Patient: sex F, age 83
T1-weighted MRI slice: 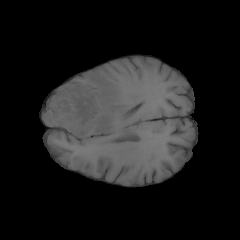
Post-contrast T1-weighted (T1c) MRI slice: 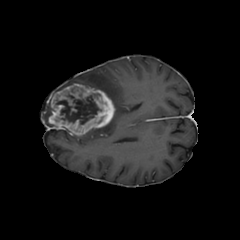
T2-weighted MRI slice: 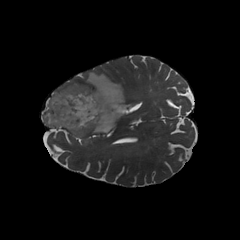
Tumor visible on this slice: yes
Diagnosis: Glioblastoma, IDH-wildtype
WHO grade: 4